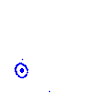
Particle: kaon